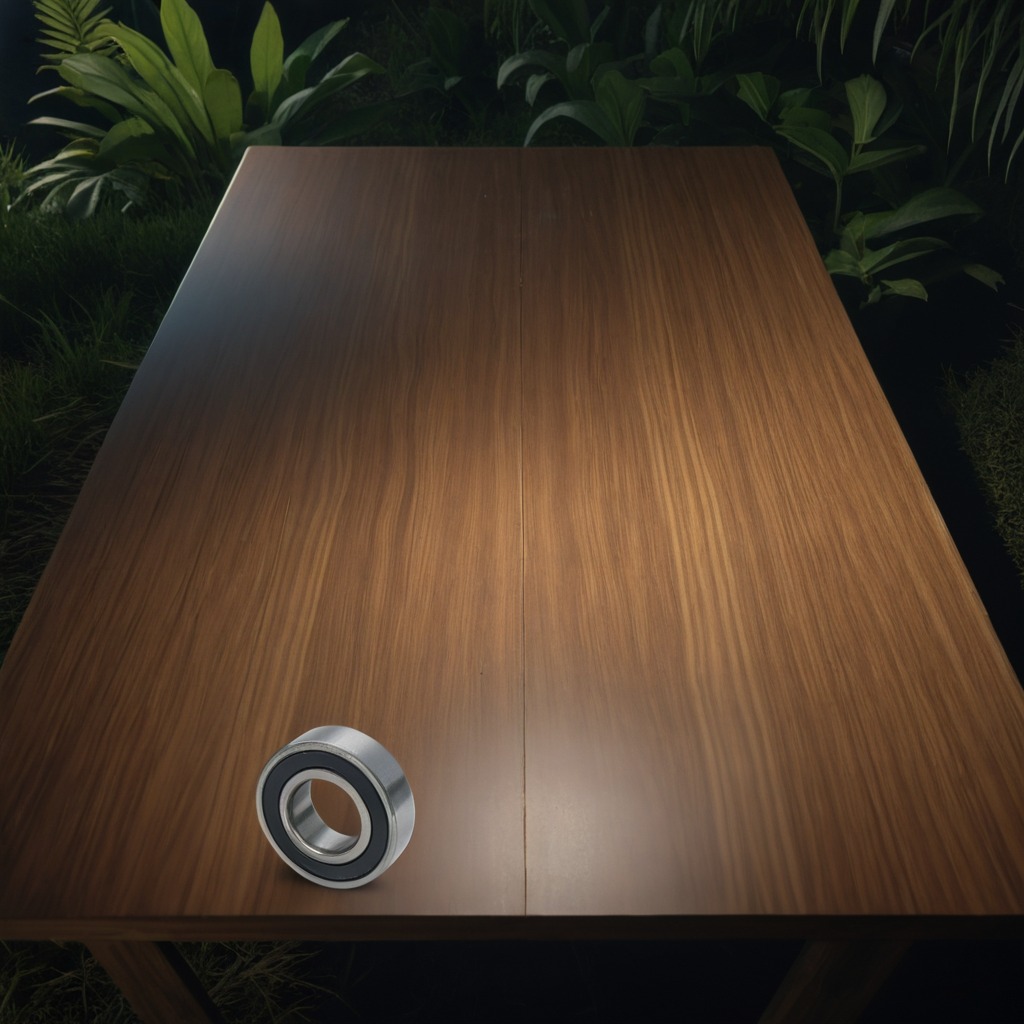
A metal ball bearing is lying on the wooden table.